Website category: camera
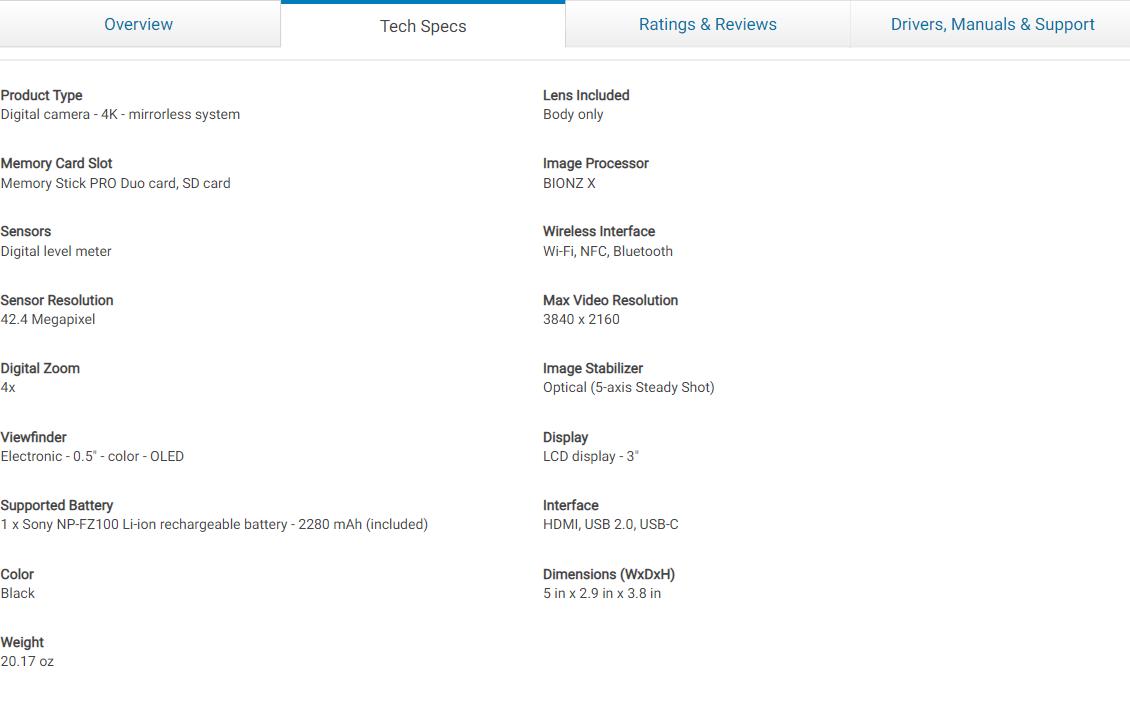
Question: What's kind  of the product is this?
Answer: Digital camera - 4K - mirrorless system

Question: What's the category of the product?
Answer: Digital camera - 4K - mirrorless system

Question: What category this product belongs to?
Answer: Digital camera - 4K - mirrorless system

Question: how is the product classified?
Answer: Digital camera - 4K - mirrorless system

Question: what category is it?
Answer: Digital camera - 4K - mirrorless system

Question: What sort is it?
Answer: Digital camera - 4K - mirrorless system

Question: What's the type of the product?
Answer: Digital camera - 4K - mirrorless system

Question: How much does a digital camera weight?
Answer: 20.17 oz

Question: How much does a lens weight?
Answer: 20.17 oz

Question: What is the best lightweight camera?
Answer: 20.17 oz

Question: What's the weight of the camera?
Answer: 20.17 oz

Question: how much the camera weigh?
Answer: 20.17 oz

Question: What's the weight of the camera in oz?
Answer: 20.17 oz

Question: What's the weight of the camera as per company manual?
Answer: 20.17 oz

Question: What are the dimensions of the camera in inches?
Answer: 5 in x 2.9 in x 3.8 in

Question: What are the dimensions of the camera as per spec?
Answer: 5 in x 2.9 in x 3.8 in

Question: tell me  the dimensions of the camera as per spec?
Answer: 5 in x 2.9 in x 3.8 in

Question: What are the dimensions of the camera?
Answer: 5 in x 2.9 in x 3.8 in

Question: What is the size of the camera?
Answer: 5 in x 2.9 in x 3.8 in

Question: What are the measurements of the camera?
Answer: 5 in x 2.9 in x 3.8 in

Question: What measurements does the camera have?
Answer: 5 in x 2.9 in x 3.8 in

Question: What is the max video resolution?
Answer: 3840 x 2160

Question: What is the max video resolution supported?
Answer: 3840 x 2160

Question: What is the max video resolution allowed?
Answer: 3840 x 2160